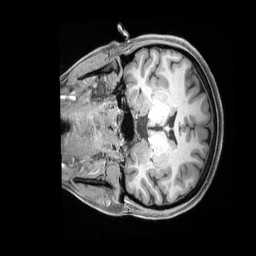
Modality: T1w
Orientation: coronal
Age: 27
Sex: female
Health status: healthy
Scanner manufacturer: siemens
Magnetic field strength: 3 T
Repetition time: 2.4 s
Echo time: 0.00228 s